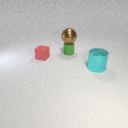
small red rubber cube behind large cyan metal cylinder